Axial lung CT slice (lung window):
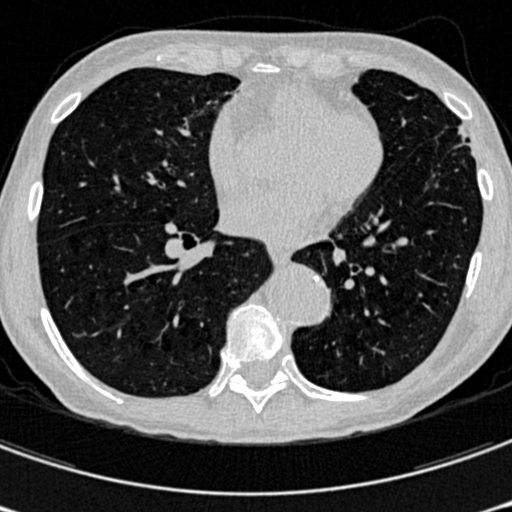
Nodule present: no